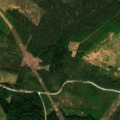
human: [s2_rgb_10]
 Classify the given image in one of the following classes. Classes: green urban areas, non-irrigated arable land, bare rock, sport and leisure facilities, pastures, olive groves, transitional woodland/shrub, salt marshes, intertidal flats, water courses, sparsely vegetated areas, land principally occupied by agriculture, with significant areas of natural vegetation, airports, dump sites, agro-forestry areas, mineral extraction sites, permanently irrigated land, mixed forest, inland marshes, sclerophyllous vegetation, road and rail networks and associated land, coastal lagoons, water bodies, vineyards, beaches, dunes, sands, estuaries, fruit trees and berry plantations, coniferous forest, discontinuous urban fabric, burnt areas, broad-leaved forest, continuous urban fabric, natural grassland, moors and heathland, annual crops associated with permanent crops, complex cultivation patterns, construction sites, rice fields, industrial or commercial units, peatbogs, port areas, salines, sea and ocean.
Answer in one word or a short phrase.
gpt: coniferous forest, mixed forest, transitional woodland/shrub